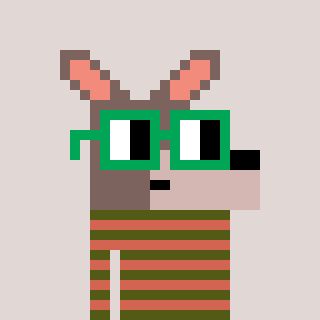
a pixel art character with square green glasses, a kangaroo-shaped head and a peachy-colored body on a warm background